Question: What is the measurement shown in the image?
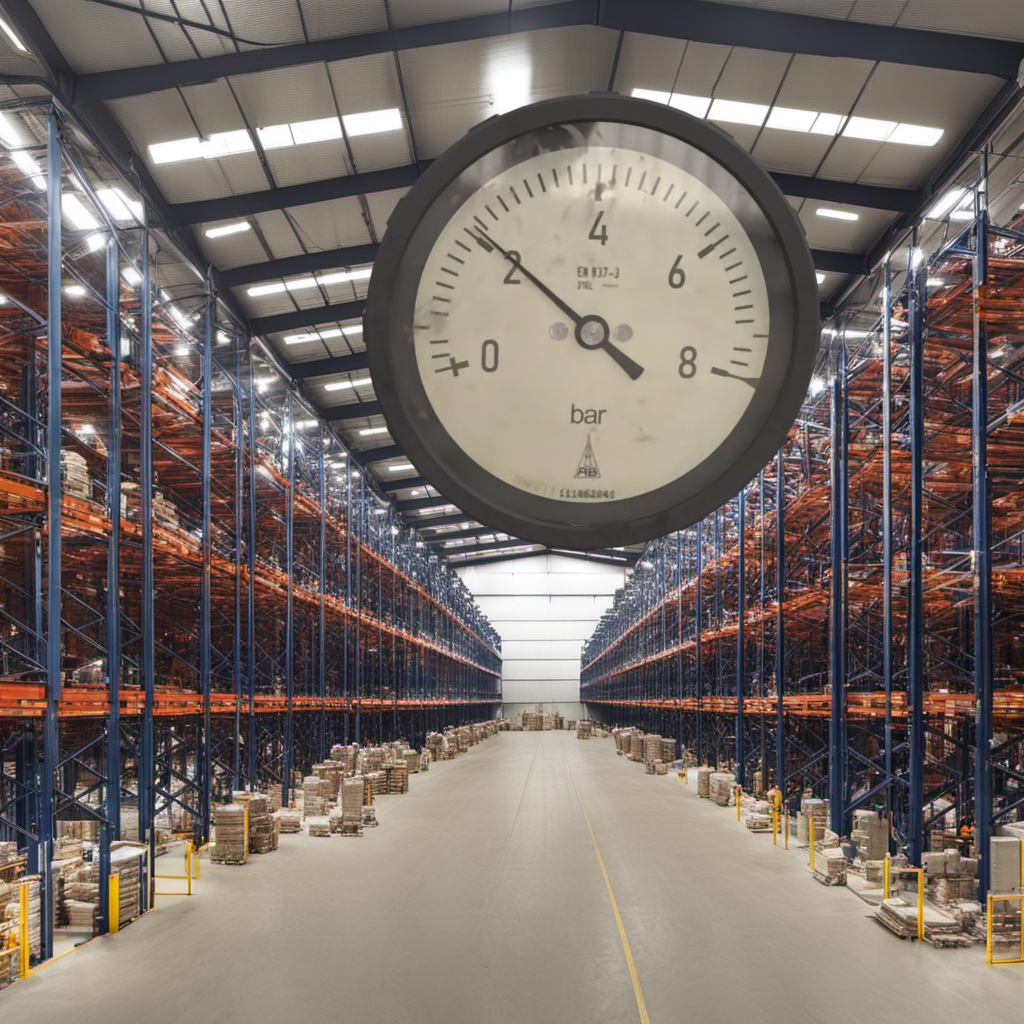
Answer: The result is 2.15
Question: What is the value range of this measurement?
Answer: The range is from 0 to 8
Question: What is the minimum and maximum value range of the measurement in the image?
Answer: The minimum value is 0 and the maximum value is 8